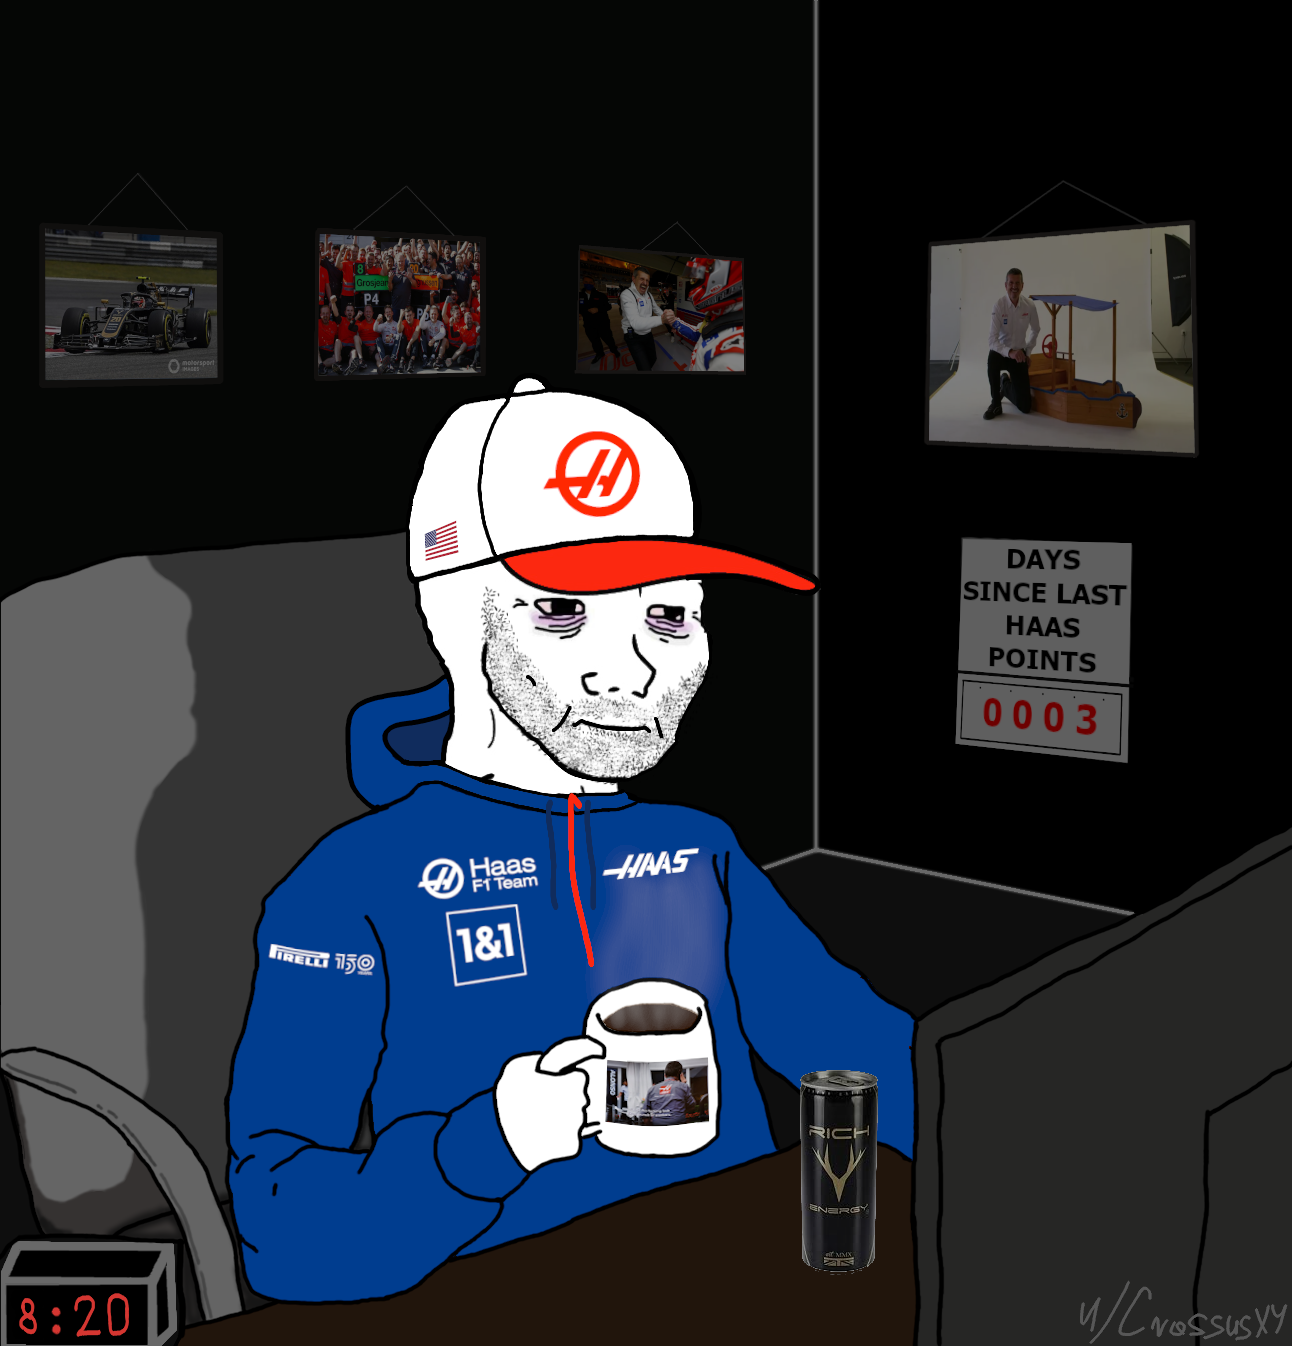
Label: 5_Wojak_with_Background